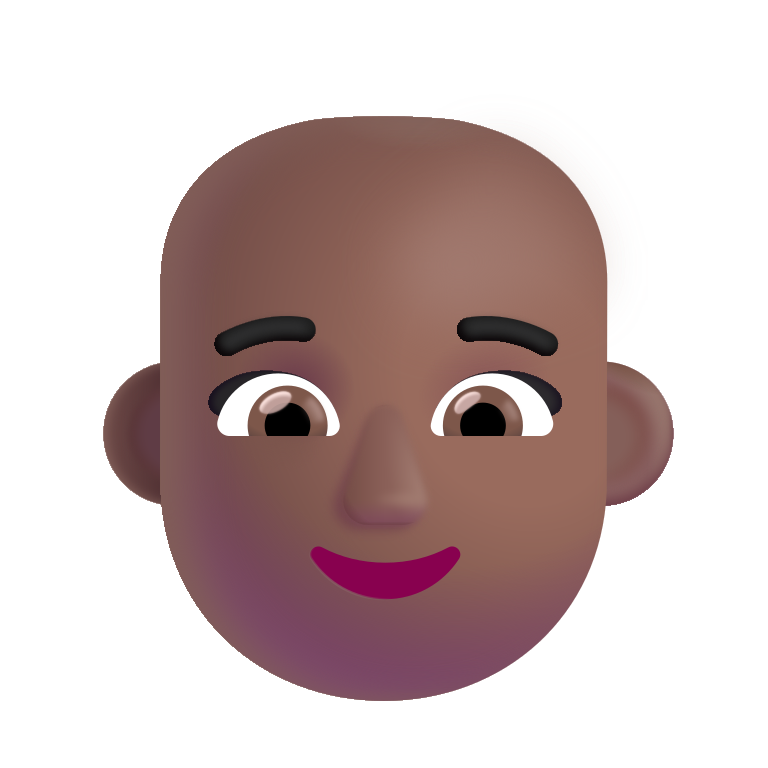
woman bald color  dark